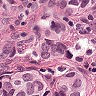
Metastatic tissue present: yes